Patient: sex M, age 65
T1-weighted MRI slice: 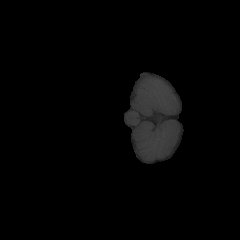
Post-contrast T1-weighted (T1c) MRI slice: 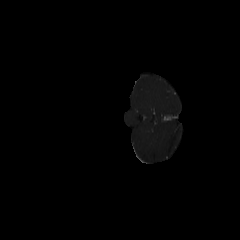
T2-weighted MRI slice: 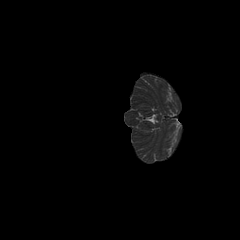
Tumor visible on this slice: no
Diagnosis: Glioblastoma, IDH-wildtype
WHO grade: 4